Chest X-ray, AP view. Patient: 34 years old, sex M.
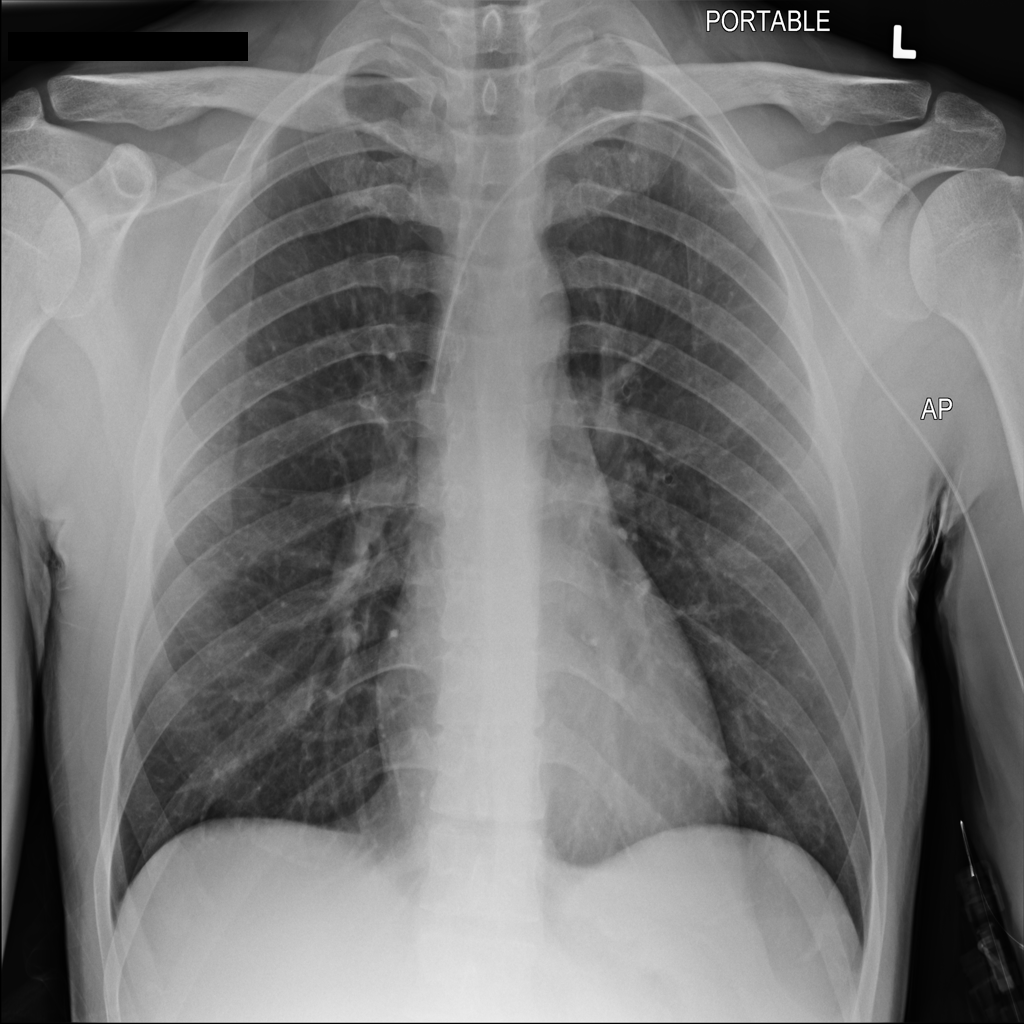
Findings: No Finding